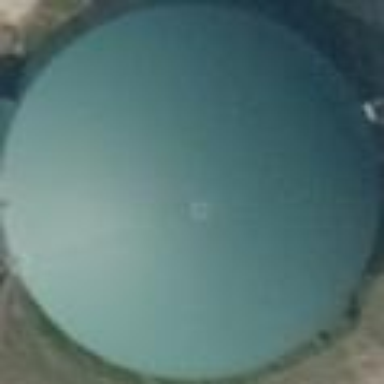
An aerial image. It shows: Storage tank building.